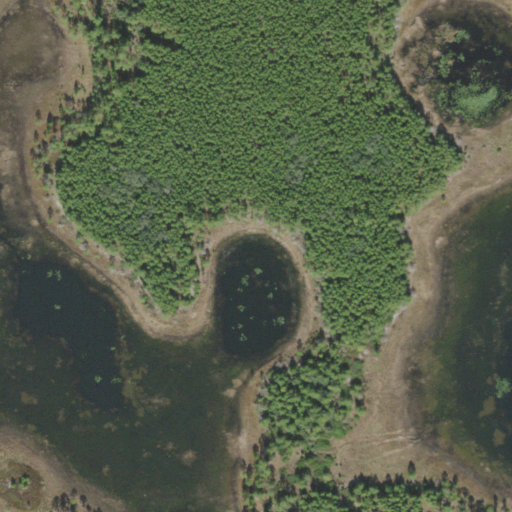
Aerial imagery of plain(s) in Florida named Farles Prairie containing herbaceous wetlands, evergreen forest, woody wetlands, open water, grassland, and shrub